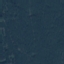
Land use / land cover: Forest